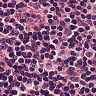
Metastatic tissue present: no